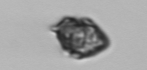
Label: Kryptoperidinium_triquetrum